Question: I need to create a layout using bootstrap 3.
My layout should have something similar to this -

Here, I can create red column but others have some confusing.
This is my code so far -
'''
<div class="container">
<div class="row">
<section class="col-sm-5">
</section>
<section class="col-sm-7">
</section>
</div> <!-- /.row -->
</div> <!-- /.container -->
'''
Can anybody tell me how I create other columns using bootstrap?
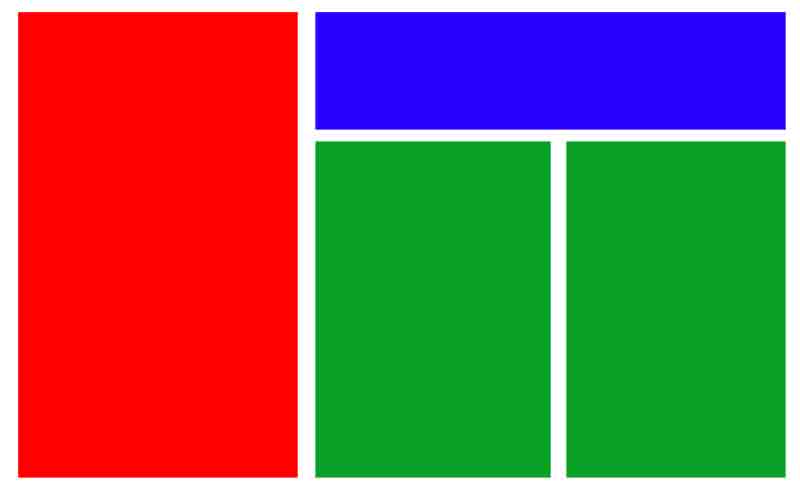
Answer: You can nest elements. Think of the second column (the blue and green) as a single page.
Inside the second column (your 'col-sm-7') create 2 rows. The first one contains a 'col-sm-12' which becomes your blue box and the second row has two 'col-sm-6' elements for each of the green boxes.
'''
<div class="container">
<div class="row">
<div class="col-sm-5">
RED
</div>
<div class="col-sm-7">
<div class="row">
<div class="col-sm-12">
BLUE
</div>
</div>
<div class="row">
<div class="col-sm-6">
LEFT-GREEN
</div>
<div class="col-sm-6">
RIGHT-GREEN
</div>
</div>
</div>
</div>
</div>
'''
And here is it running in bootply: <URL>